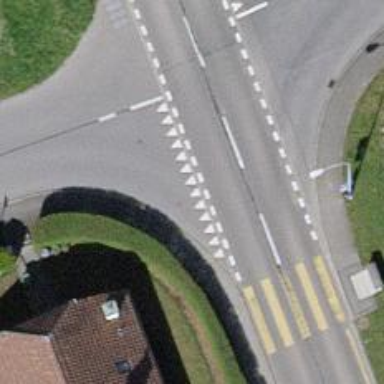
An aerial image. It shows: Bus stop equipped with public transport stop position.